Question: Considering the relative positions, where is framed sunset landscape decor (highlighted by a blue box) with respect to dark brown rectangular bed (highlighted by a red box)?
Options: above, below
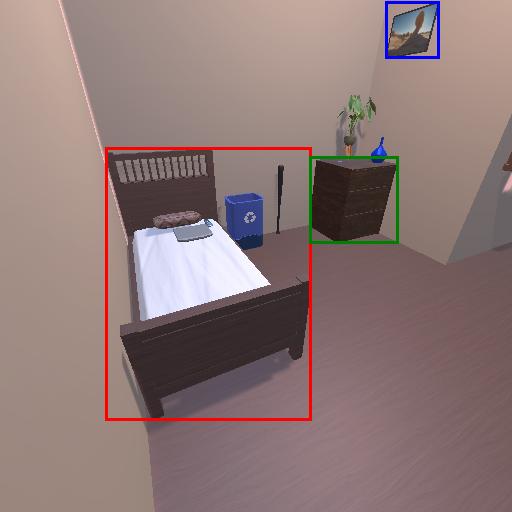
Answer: above